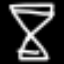
Label: hourglass